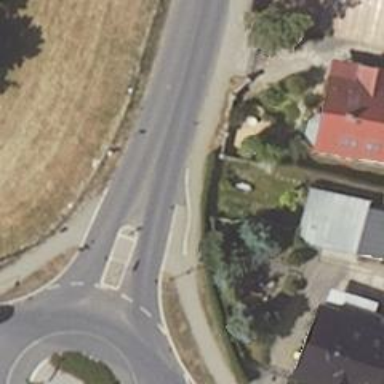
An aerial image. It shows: Smooth asphalt road in residential area.